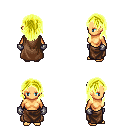
a pixel art fantasy rpg character, female body template, human, tanned skin, brown cape, robe skirt, gold long hairstyle, metal gloves, four views (front, back, left, right), 2x2 character sprite sheet, small pixel art, hard edges, no anti-aliasing